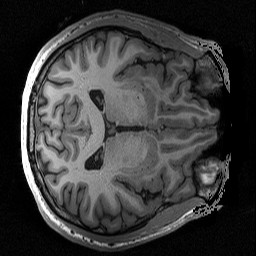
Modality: T1w
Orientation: axial